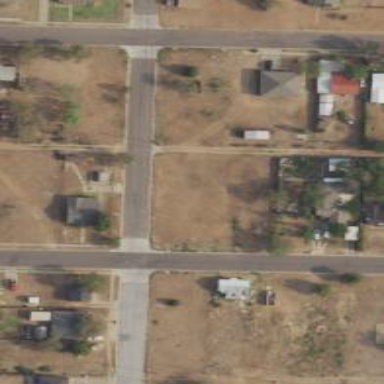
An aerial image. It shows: Alley classified as service road.